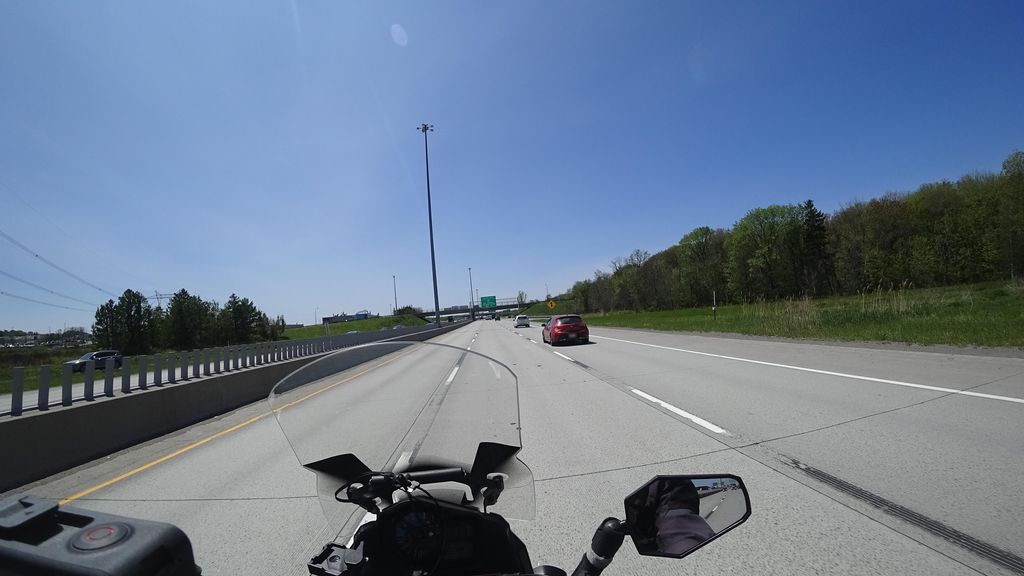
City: quebec_city